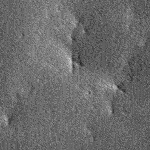
Label: no_change